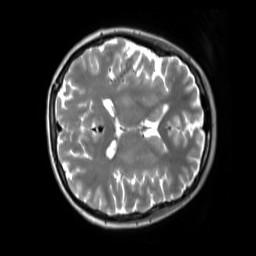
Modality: T2w
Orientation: axial
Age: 47
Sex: female
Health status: ill
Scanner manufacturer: siemens
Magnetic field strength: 3 T
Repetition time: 2.8 s
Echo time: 0.326 s